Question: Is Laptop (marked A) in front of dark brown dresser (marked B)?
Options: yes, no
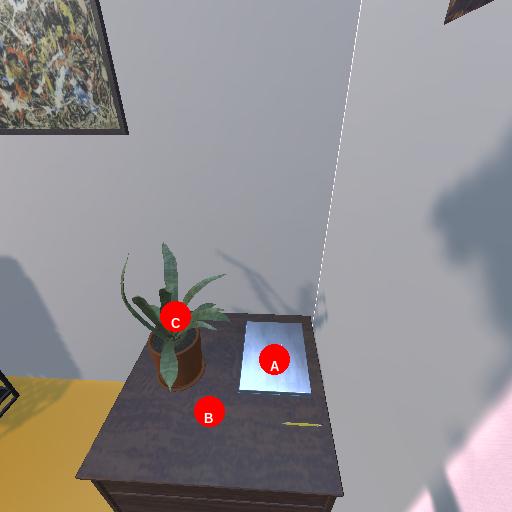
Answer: yes